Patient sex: F
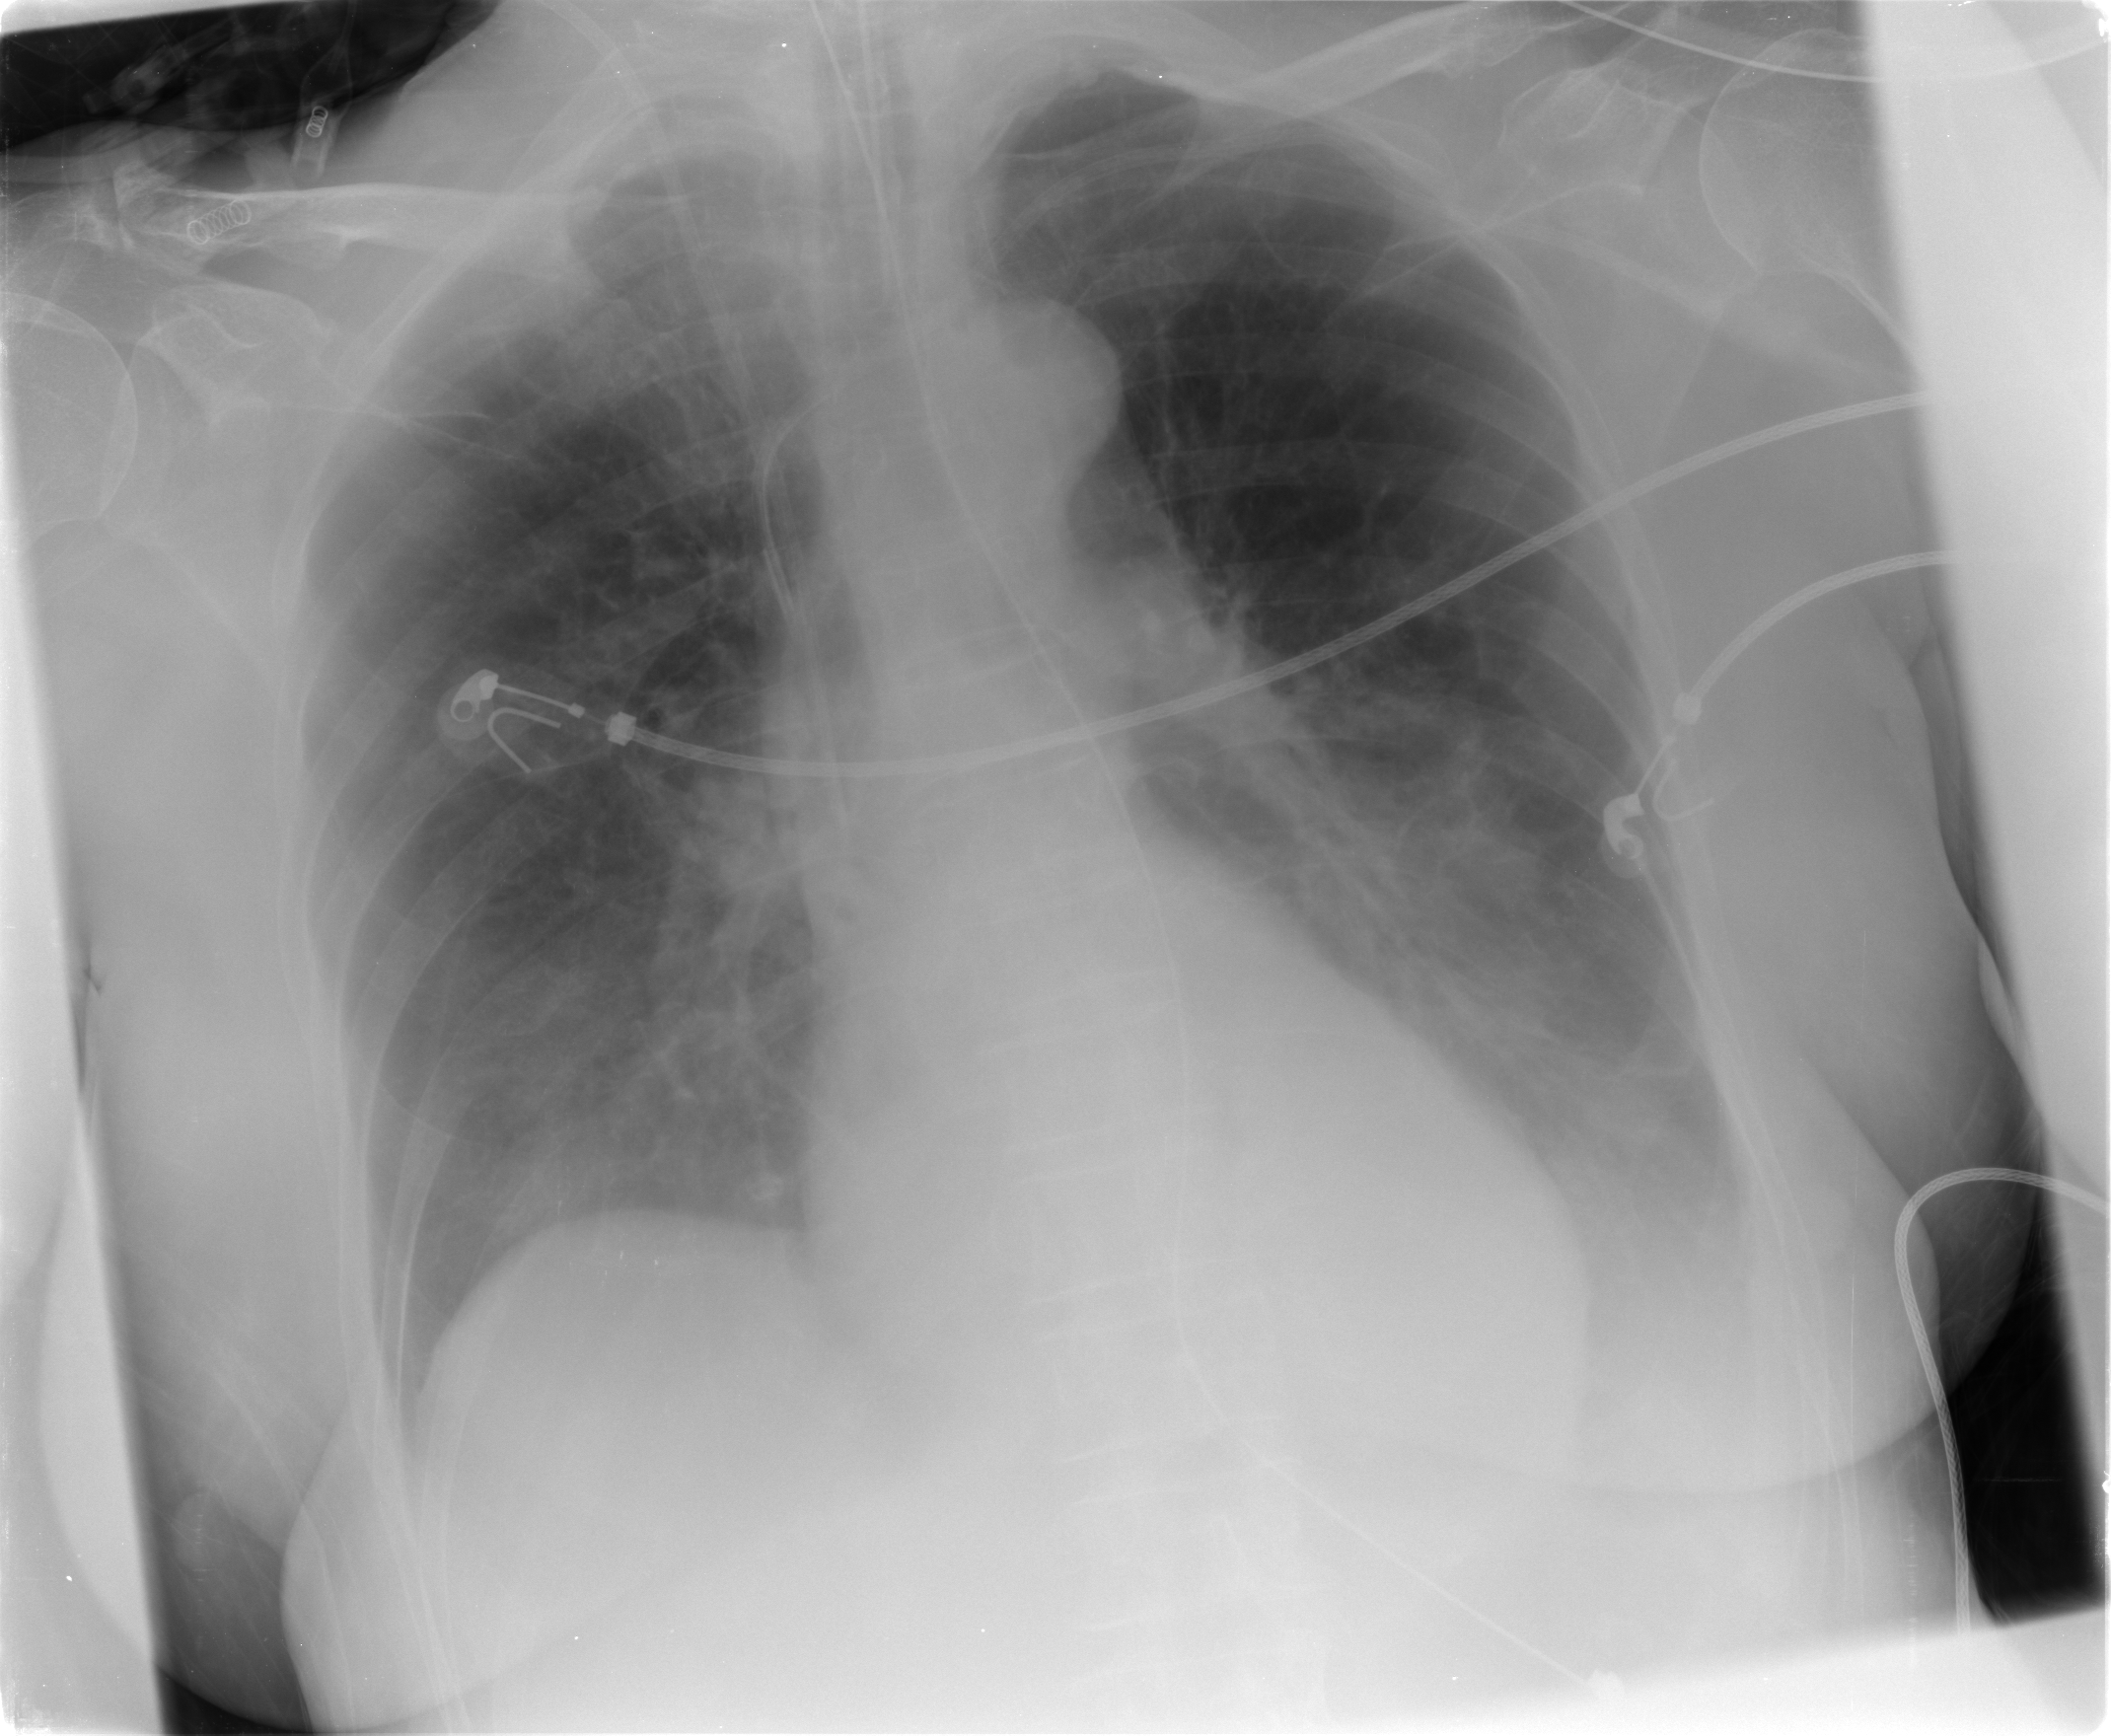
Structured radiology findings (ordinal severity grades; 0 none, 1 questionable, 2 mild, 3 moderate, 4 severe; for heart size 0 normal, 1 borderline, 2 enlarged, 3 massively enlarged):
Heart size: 1
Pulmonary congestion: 3
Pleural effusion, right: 3
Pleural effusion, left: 3
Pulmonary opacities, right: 2
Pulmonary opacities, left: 2
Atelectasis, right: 2
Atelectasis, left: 2